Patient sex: M
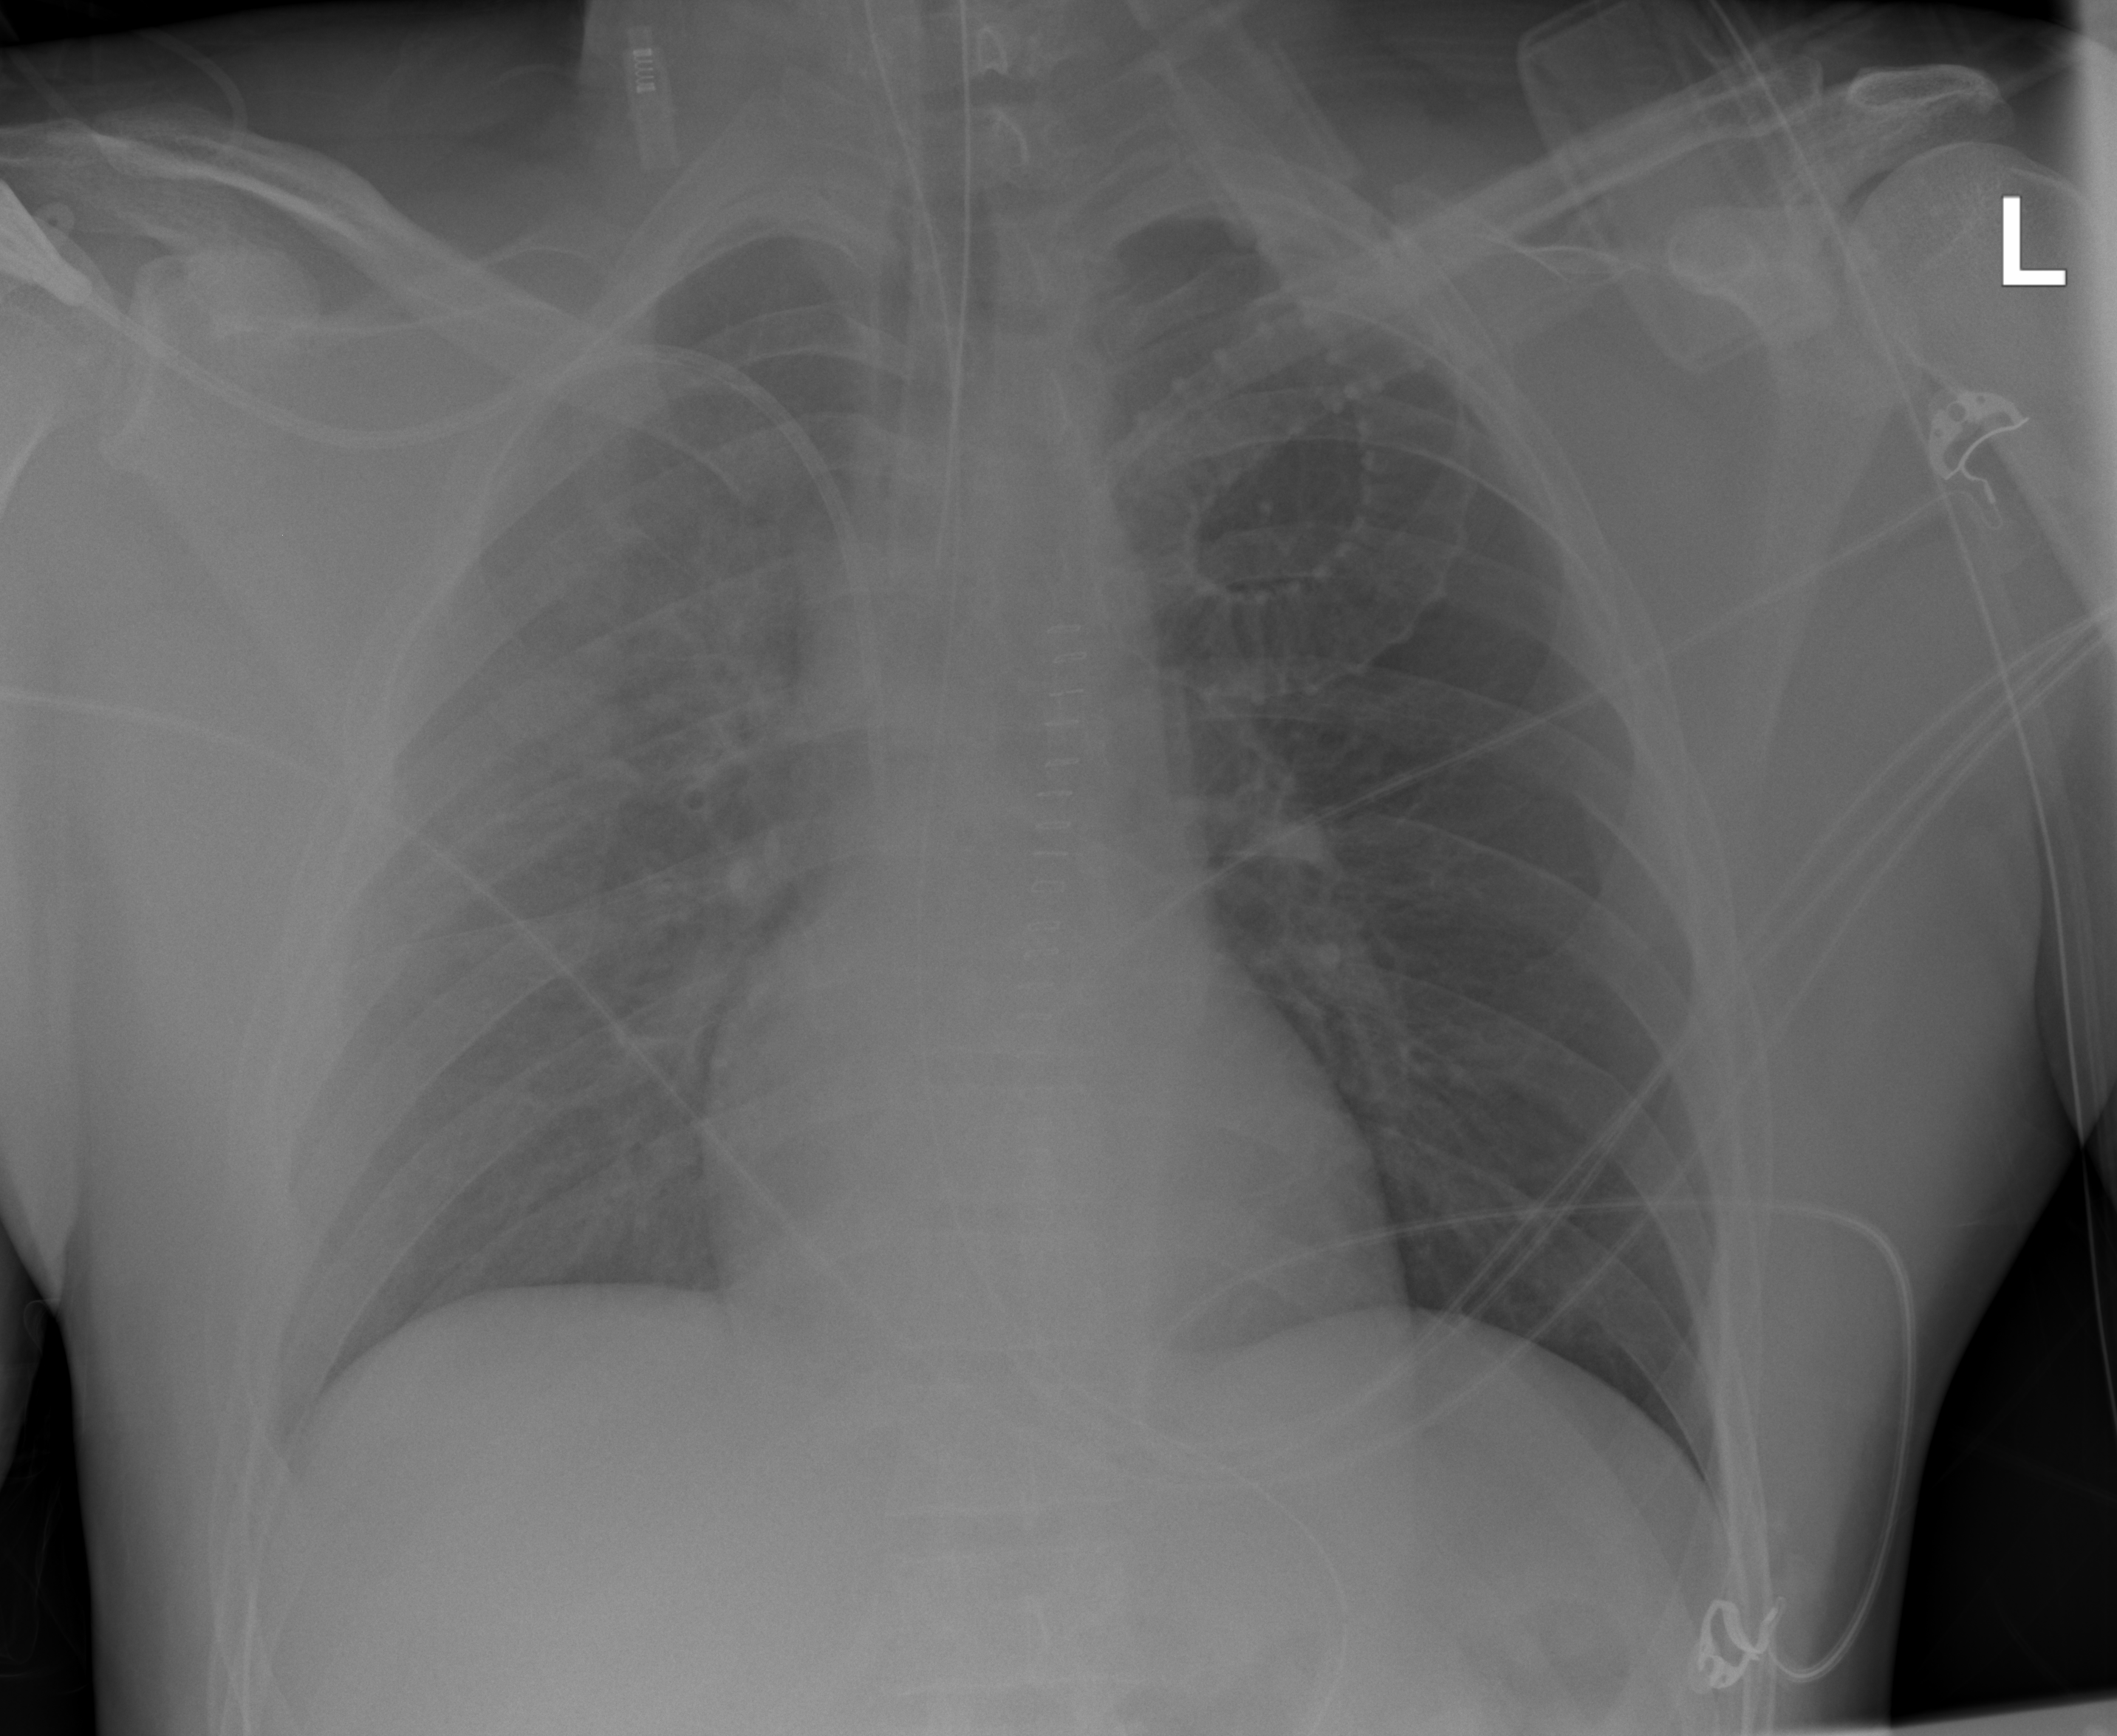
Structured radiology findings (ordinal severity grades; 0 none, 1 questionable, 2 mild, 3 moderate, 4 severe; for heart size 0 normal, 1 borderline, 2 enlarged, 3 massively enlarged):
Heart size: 0
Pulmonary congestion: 2
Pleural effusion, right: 2
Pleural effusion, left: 0
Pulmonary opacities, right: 2
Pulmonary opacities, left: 0
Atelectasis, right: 0
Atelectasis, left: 0